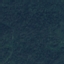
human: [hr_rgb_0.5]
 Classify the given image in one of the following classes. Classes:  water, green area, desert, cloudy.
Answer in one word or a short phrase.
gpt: green area